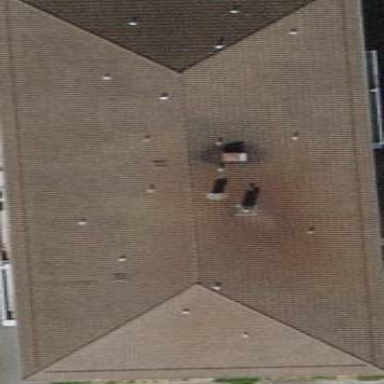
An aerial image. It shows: Hipped roof on apartment building.